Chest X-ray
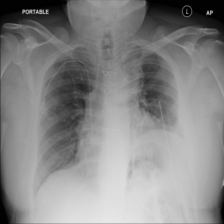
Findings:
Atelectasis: negative
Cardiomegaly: negative
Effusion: negative
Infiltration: negative
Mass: negative
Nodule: negative
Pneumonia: negative
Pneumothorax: negative
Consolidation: negative
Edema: negative
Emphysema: negative
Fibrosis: negative
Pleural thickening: negative
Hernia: negative